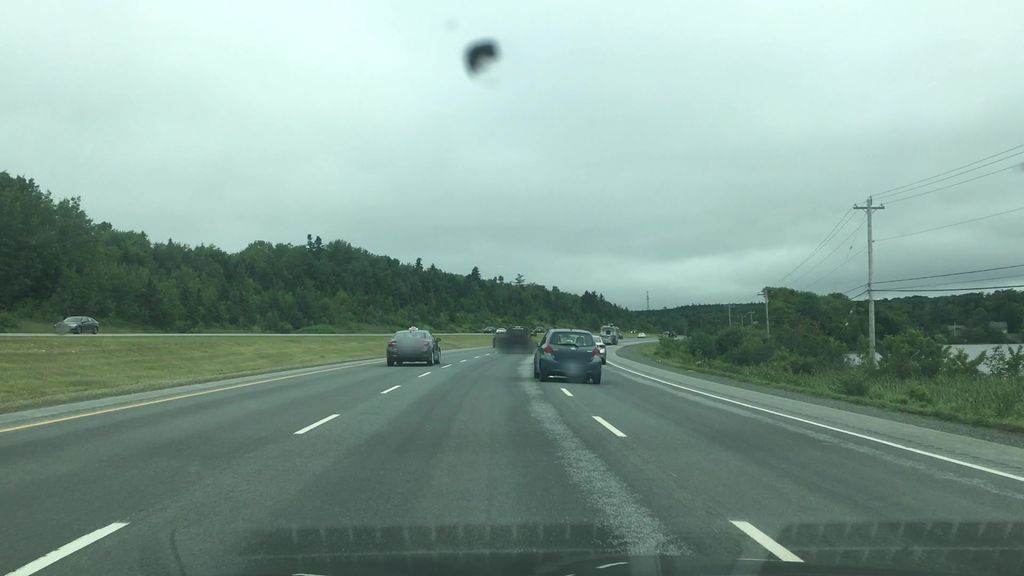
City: halifax